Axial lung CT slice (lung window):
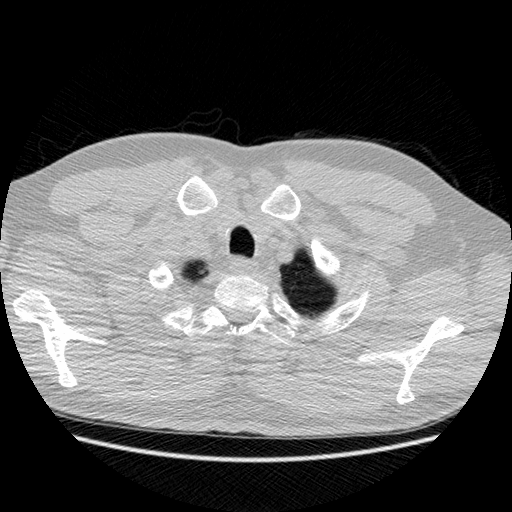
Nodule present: no